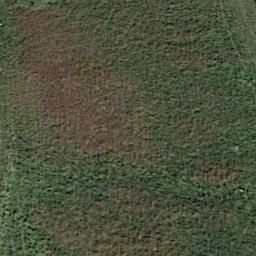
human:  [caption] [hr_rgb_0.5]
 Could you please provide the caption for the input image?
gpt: Sparse grass growing on the lawn, Exposing the brown ground .

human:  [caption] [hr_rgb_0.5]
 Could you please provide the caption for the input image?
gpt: There is no grass in some parts of the meadow .

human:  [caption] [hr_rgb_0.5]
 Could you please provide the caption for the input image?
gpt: The entire image is dominated by grass .

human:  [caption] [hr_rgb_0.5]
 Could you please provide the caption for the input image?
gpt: This meadow has different sparsity in different places .

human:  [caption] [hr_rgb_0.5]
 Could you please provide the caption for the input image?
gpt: A sparse green meadow with some grass .